Aerial crown-view tile of a tropical tree (Barro Colorado Island, Panama), acquired 20250414:
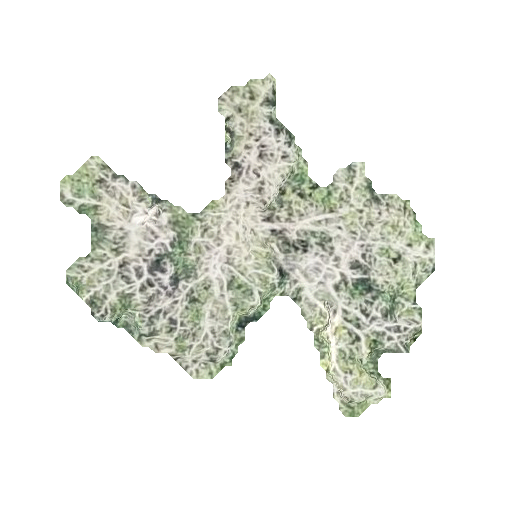
Species: Platypodium elegans
GBIF accepted scientific name: Platypodium elegans
Crown area: 93.081 m²